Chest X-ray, AP view. Patient: 53 years old, sex M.
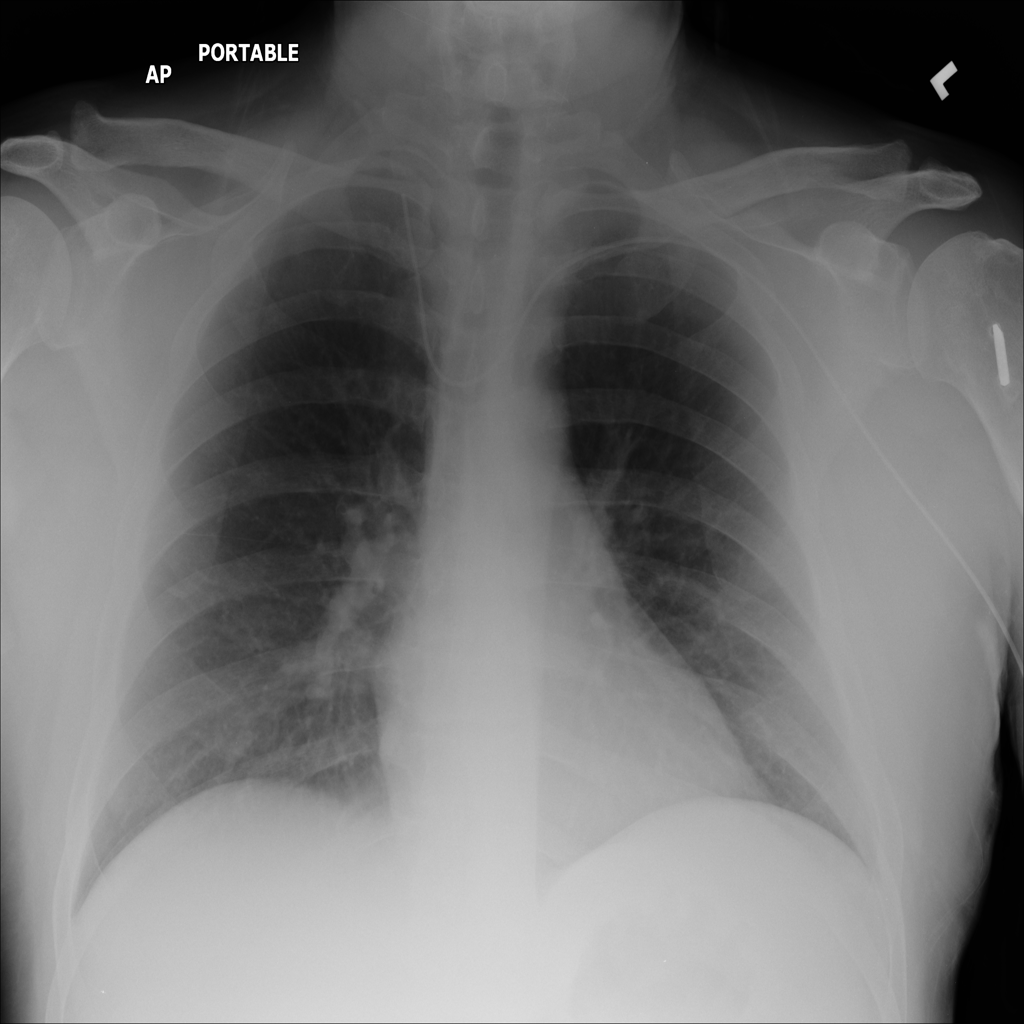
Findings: No Finding